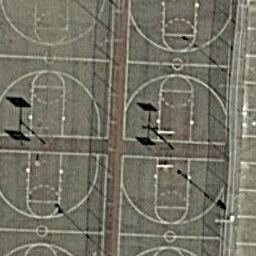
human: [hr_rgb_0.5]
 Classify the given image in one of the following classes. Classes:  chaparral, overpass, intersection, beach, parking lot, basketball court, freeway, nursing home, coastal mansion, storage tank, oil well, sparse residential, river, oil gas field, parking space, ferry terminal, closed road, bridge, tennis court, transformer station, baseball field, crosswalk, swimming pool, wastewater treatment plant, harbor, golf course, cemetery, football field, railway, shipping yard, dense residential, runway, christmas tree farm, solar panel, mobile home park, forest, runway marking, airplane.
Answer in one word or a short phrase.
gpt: basketball court